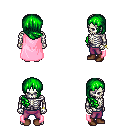
a pixel art fantasy rpg character, male body template, skeleton, pink cape, magenta pants, green right-swept hairstyle, bracelets, brown shoes, four views (front, back, left, right), 2x2 character sprite sheet, small pixel art, hard edges, no anti-aliasing